Question: I am trying to use the SketchFlow Template for Windows Phone (<URL> with Blend for Visual Studio 2013 and when I try to create a project with the template I get this error:
> New Project failed. Could not find file "C:\Program Files (x86)\Microsoft Visual Studio 11.0\Blend
Preview\ProjectTemplates\en\CSharp\WindowsPhone\WindowsPhone\csWindowsPhonePrototype.zip[ControlLibrary\AssemblyInfo.cs].
I have looked inside the directory and the file does file exist. Does anyone have a solution? The only other stuff I found is <URL>.
Thanks,

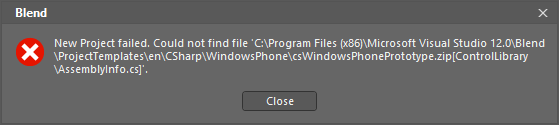
Answer: I've also posted to that thread with a solution. Which I will also add here.
I've posted a fix for using this template with SketchFlow that ships in Blend/VS2013 (may work in 2012 but I didn't test).
Please read my instructions I've tried to be a clear as possible.
1. You WILL need to download and install the SketchFlowWP7.zip file from this codeplex (I also provide a copy in the link below).
2. Extract SketchFlowWP7.zip and run the SketchFlowWP7.msi to install.
3. When it prompts where to install choose the path to your copy of Blend. For instance for VS2013 it's default path is "C:\Program Files (x86)\Microsoft Visual Studio 12.0\Blend"
4. Next you will need to navigate down into the following folder "C:\Program Files (x86)\Microsoft Visual Studio 12.0\Blend\ProjectTemplates\en\CSharp\WindowsPhone"
5. Here you will find a file names csWindowsPhonePrototype.zip, delete it. Yes really delete it, you are going to be replacing it's contents in the next steps.
6. Download the csWindowsPhonePrototype.zip from the following linkg - http://sdrv.ms/1hED9Cm
7. Extract the contents of csWindowsPhonePrototype.zip and you will have a folder called csWindowsPhonePrototype
8. Move the extracted folder into the "C:\Program Files (x86)\Microsoft Visual Studio 12.0\Blend\ProjectTemplates\en\CSharp\WindowsPhone" directory. PLEASE make sure that you don't have a folder called csWindowsPhonePrototype inside of it, if you do it's that child folder you need to move.
9. Now when you fire up Blend you should see an option for SketchFlow for Windows Phone.